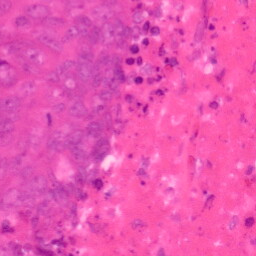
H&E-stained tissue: Colon